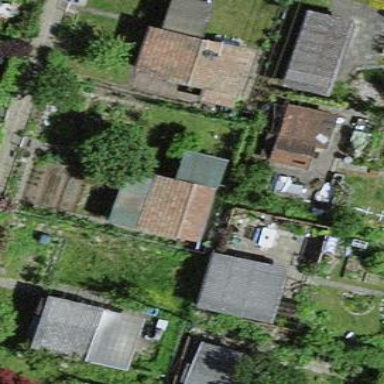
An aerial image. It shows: Allotment house.